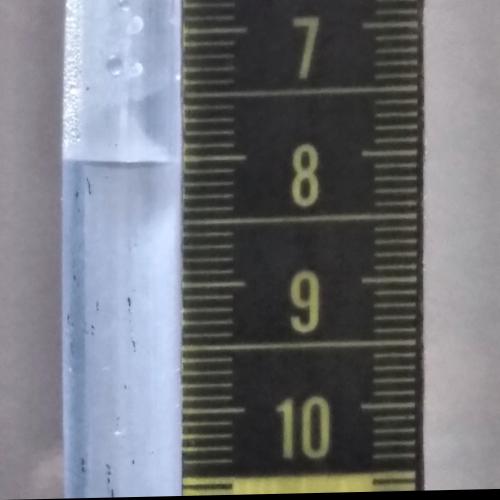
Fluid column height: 8.0 cm